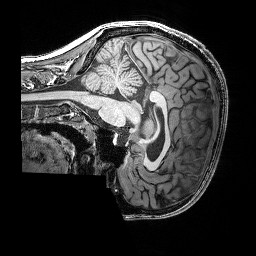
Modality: T1w
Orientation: sagittal
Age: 27
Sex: male
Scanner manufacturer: siemens
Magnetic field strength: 3 T
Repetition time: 2.25 s
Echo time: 0.00418 s